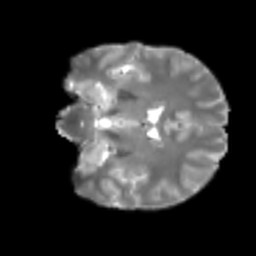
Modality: T2w
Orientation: coronal
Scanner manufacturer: siemens
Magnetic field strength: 3 T
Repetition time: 4 s
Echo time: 0.0594 s